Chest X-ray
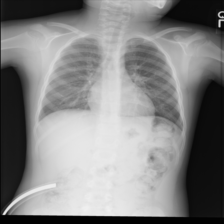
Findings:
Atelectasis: negative
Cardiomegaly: negative
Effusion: negative
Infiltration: negative
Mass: negative
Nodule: negative
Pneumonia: negative
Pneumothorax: negative
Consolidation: negative
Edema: negative
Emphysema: negative
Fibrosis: negative
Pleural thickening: negative
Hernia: negative